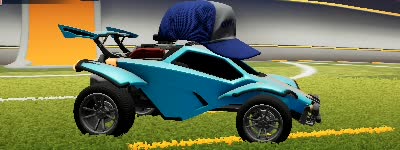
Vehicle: octane